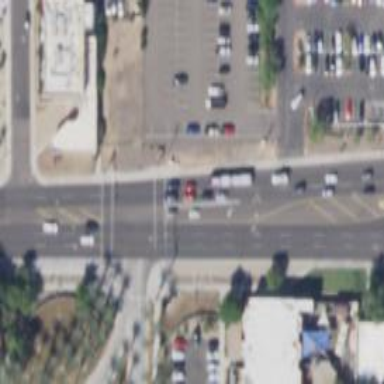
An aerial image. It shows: Solid stop line on the road marking.